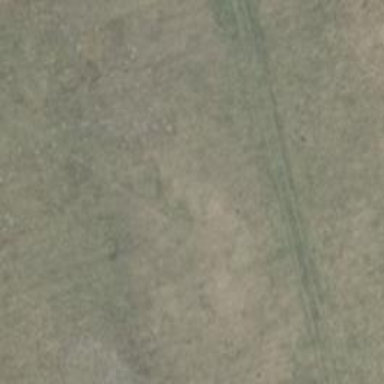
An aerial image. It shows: Path covered in grass.